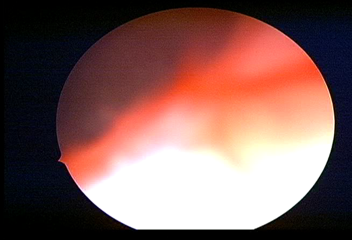
Modality: WLC
Class: Normal mucosa
Bladder cancer association: No